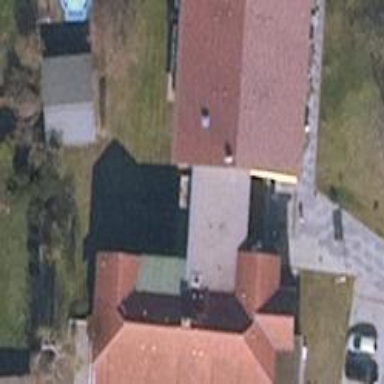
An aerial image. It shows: Nursing home building.